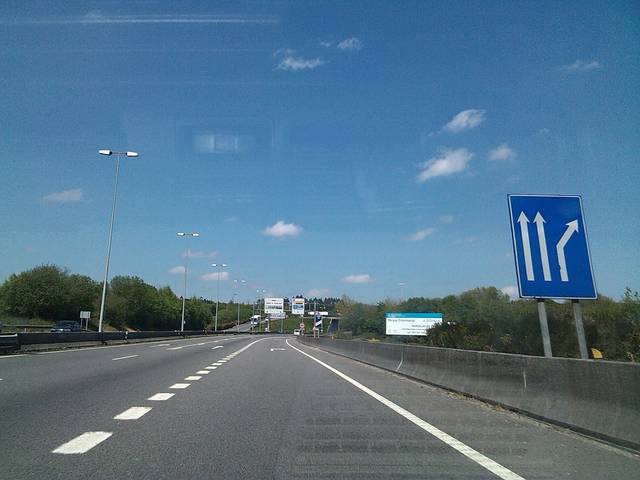
Region: Spain
Coordinates: 42.896, -8.508